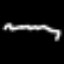
Label: squiggle